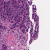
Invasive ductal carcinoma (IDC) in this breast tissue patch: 1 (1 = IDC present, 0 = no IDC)